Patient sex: M
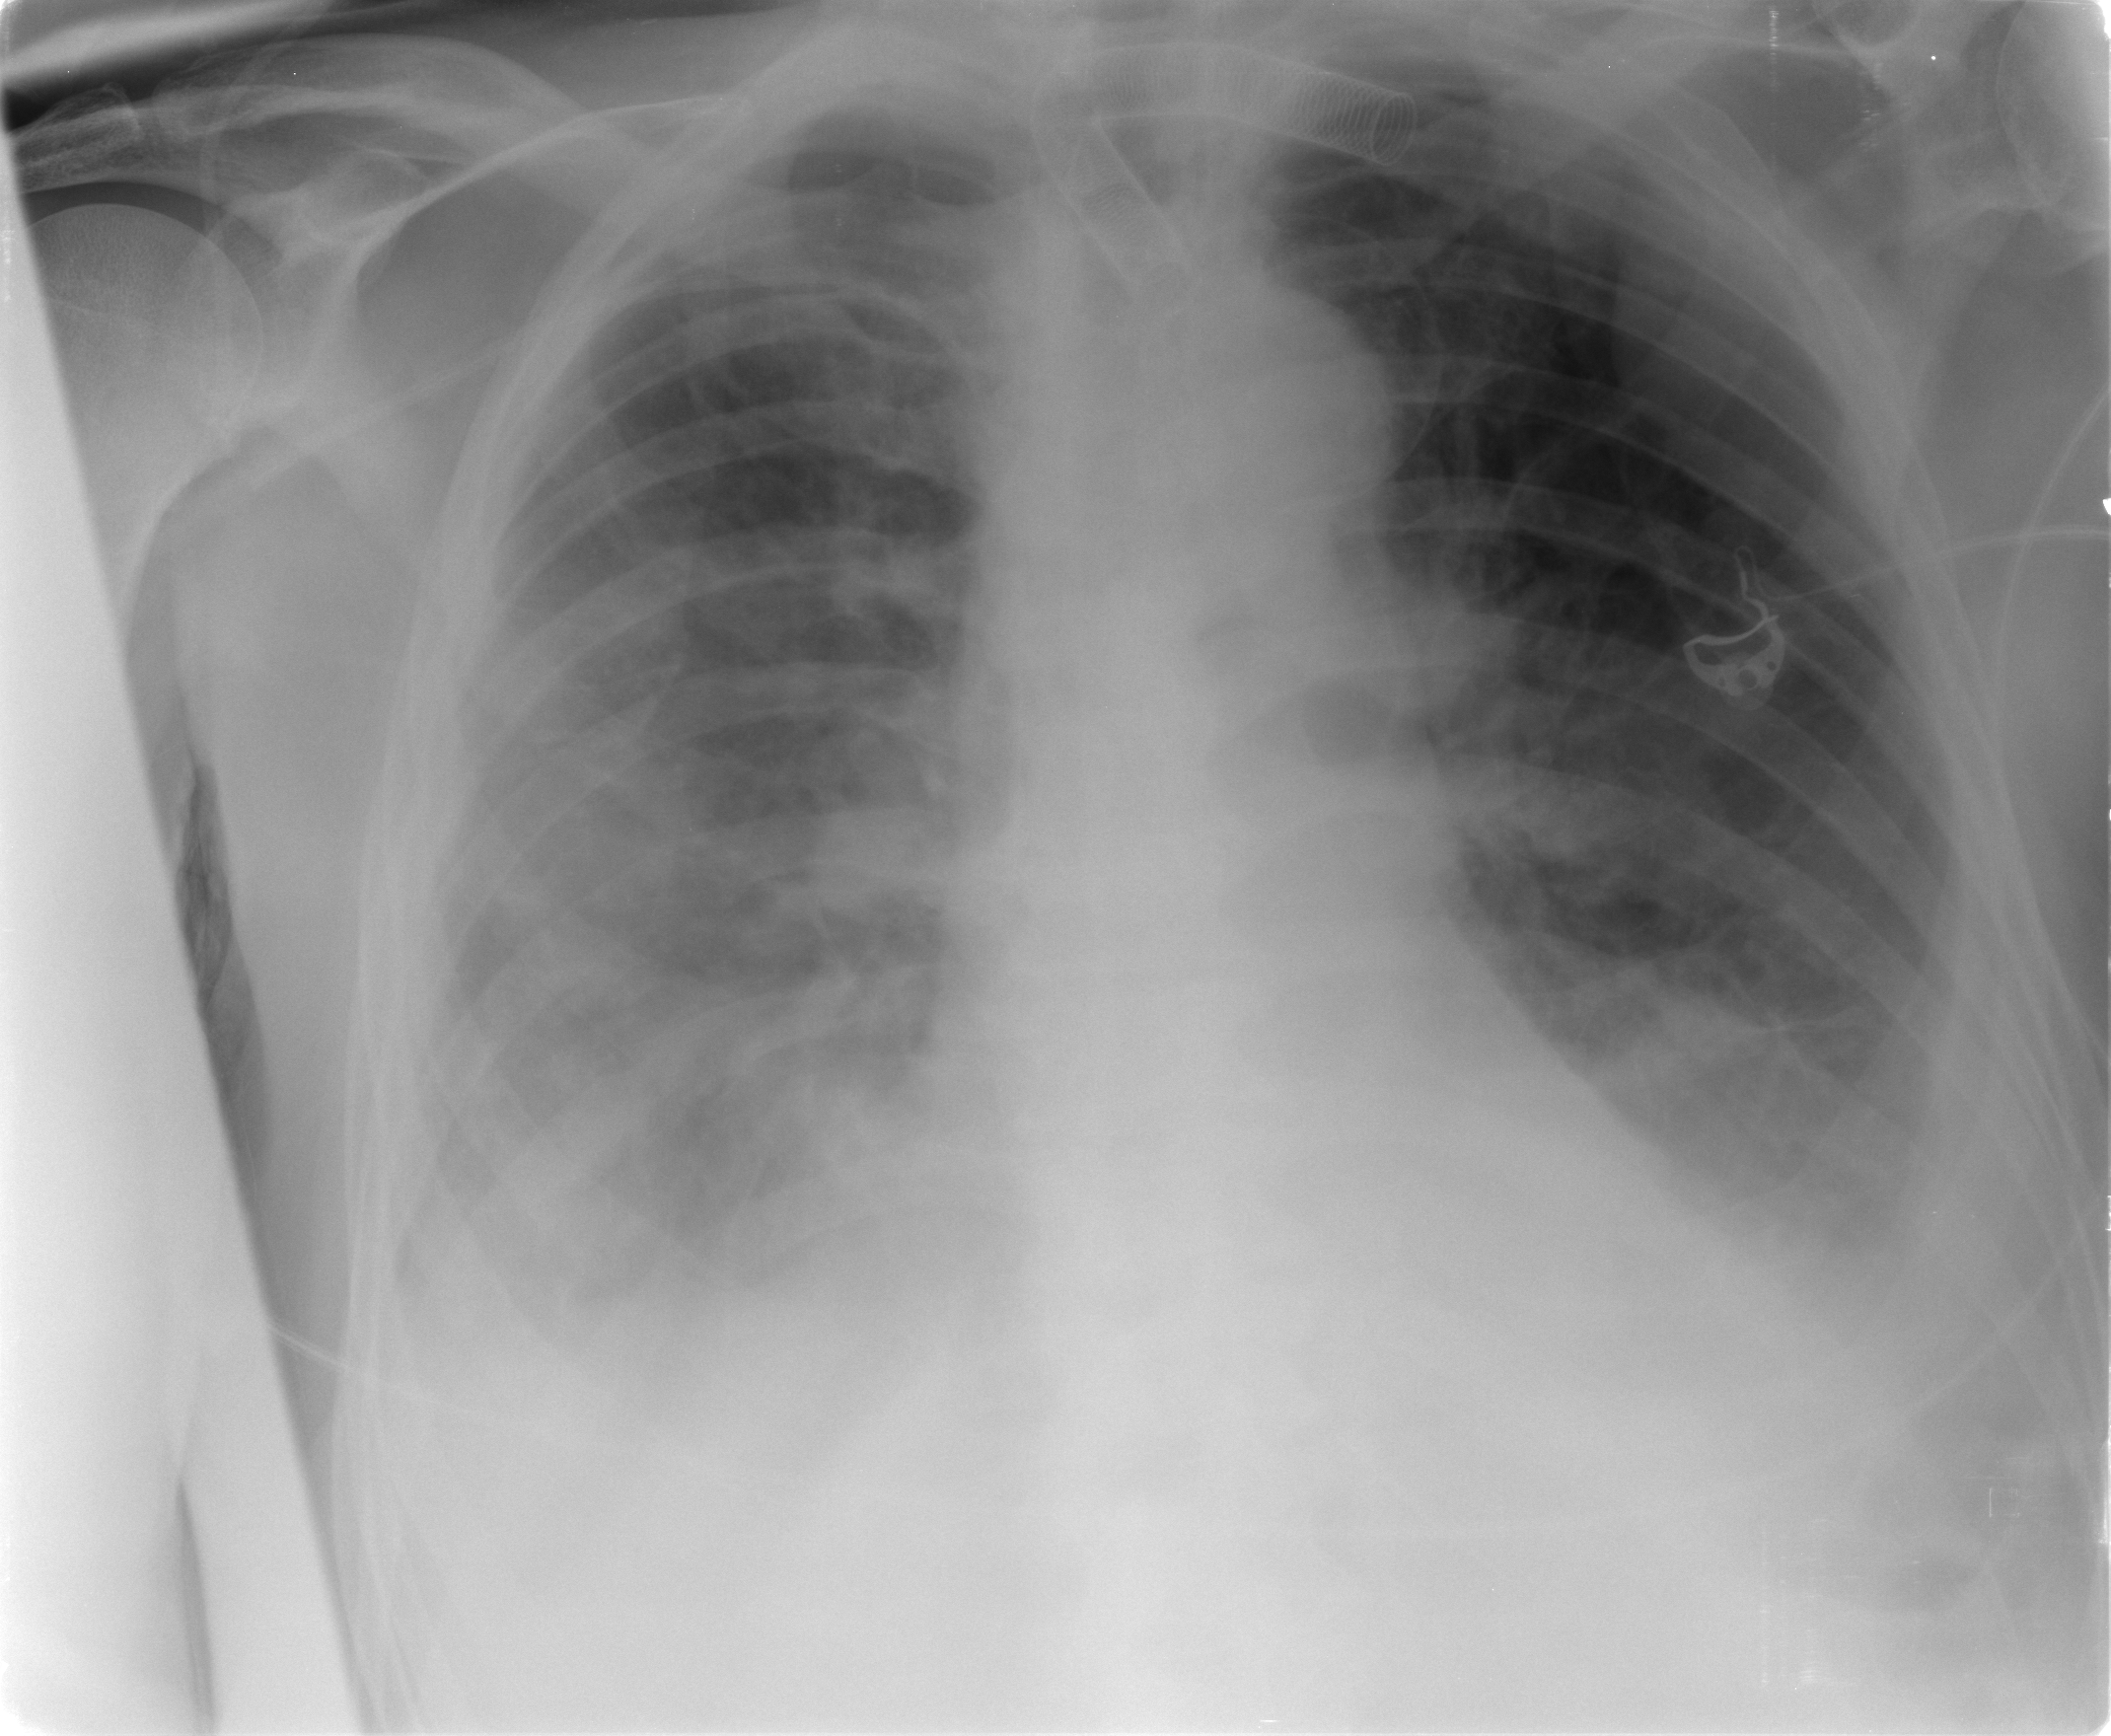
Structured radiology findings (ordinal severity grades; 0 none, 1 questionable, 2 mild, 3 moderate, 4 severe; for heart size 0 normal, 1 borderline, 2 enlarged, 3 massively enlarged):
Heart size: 0
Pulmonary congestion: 0
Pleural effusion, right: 3
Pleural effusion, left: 2
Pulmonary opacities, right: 1
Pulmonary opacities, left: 0
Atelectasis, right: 3
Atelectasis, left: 3